Question: I've got this problem on multiple projects with Xcode4/OS X 10.6:

No matter what I do, the editable NSTextField (containing text "Label") will stick to the right-edge of the parent NSView.
The immediately adjacent NSTextfield (non-editable, text "Sprint Goal") resizes correctly - with the exact same springs/struts it glues to the right-edge of the parent NSView.
I've got the same generic problem in multiple projects - right-hand-edges of editable NSTextField instances, with floating left-edge, are never, ever honoured. No matter what I do.
Bug? Something fundamental I'm missing here? All my other widgets and controls work "as expected", even with complex layouts. I can't get NSTextField to work even with simple layotus!
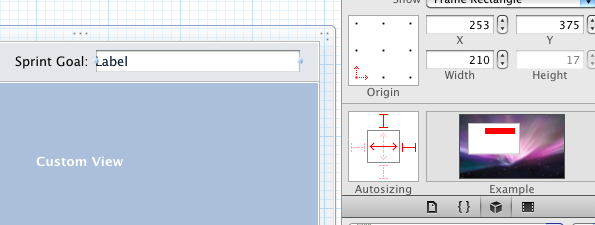
Answer: Found it!
Possible bug in XCode4, plus human error.
When you single-click an NSTextField, it will sometimes consistently select the item BENEATH that textfield.
In each case in my current project, I had "something" behind the front field - usually a non-editable version of the same field that I was switching back/and forth to based on editable status.
(so I was selecting the NSTextField - but Xcode4 was selecting the item behind it - and then I was making changes to a different item altogether. So, the textfield was retaining its default settings - which are to stick to left, not right)